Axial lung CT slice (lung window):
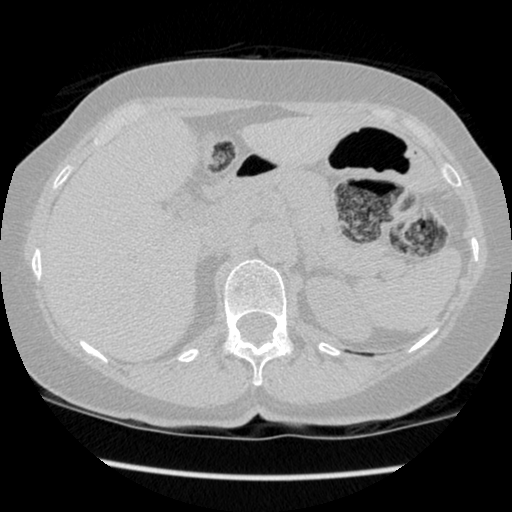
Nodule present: no